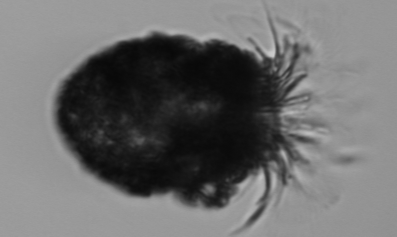
Label: Stenosemella_morphotype1